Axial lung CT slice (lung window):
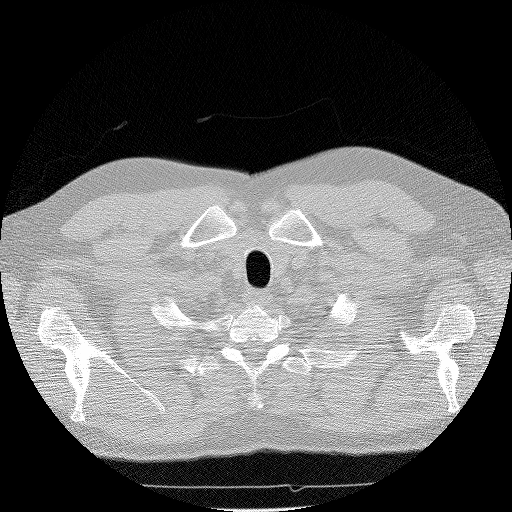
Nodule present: no